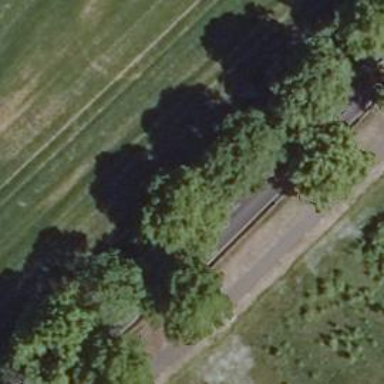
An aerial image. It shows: Deciduous tree with broadleaved leaves.